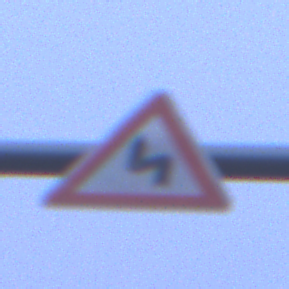
Verkehrszeichen: DoppelkurveZunaechstLinks
Umgebung: Outdoor, Urban
Tageszeit: SunriseSunset
Wetter: Overcast
Licht: Natural
Jahreszeit: NotSpecified
Kontrast: LowContrast